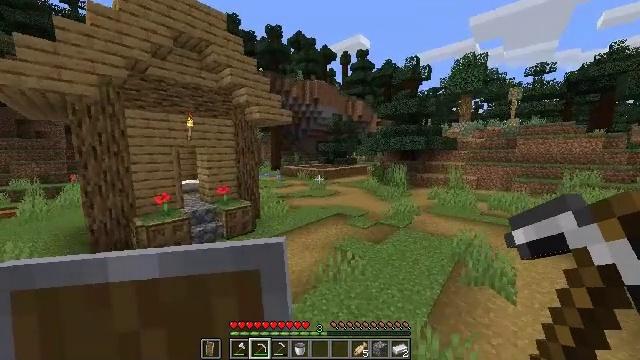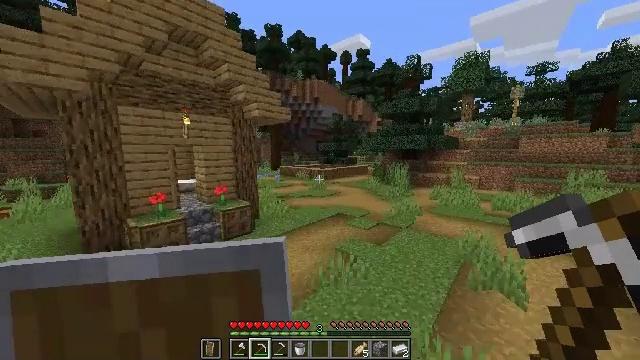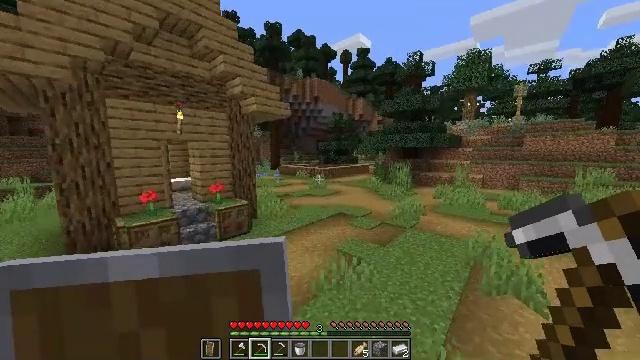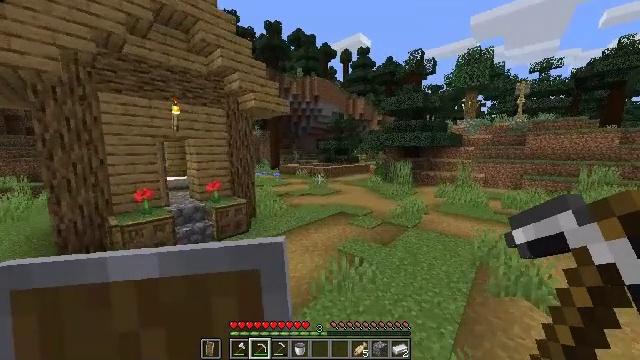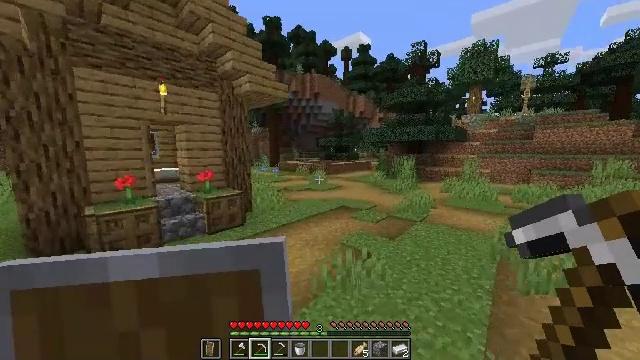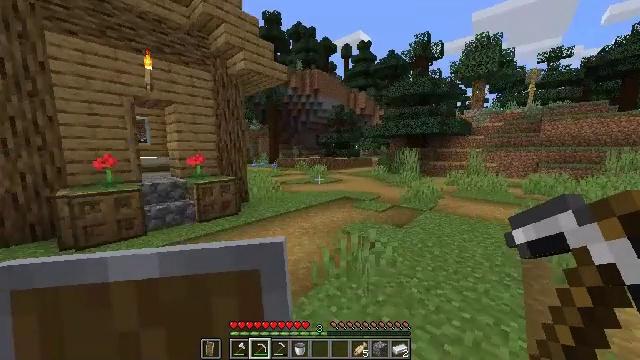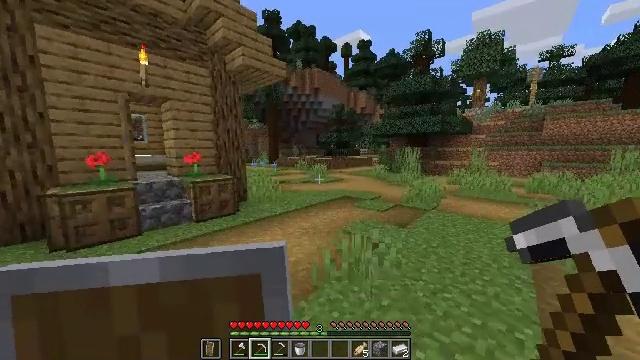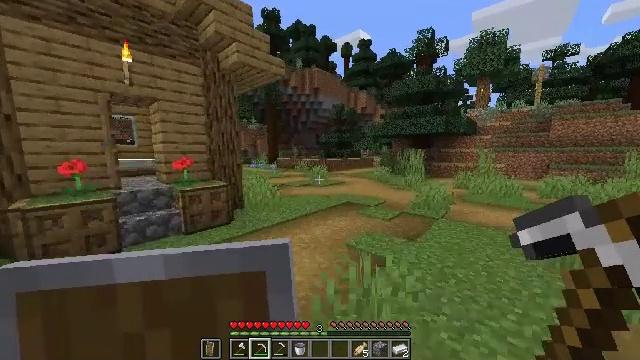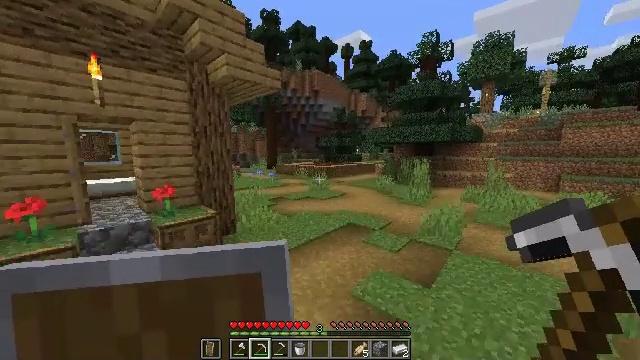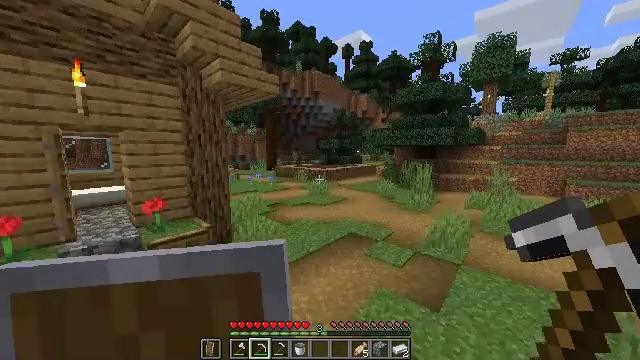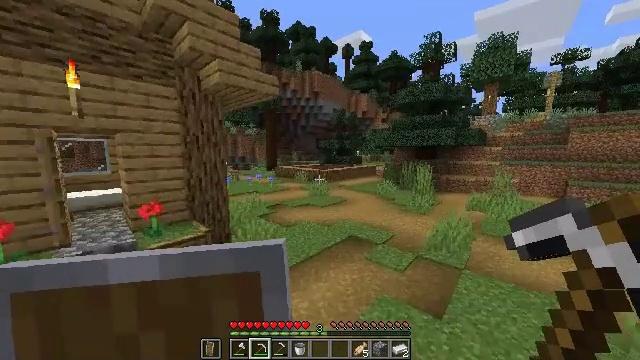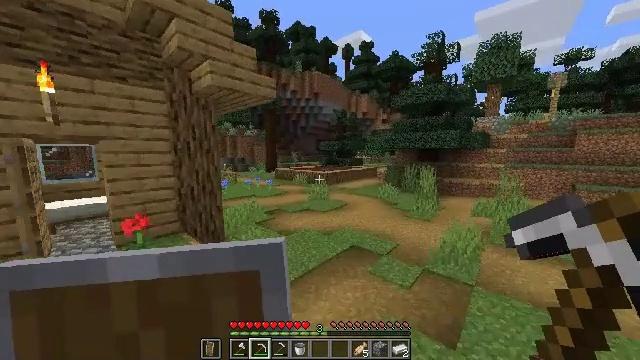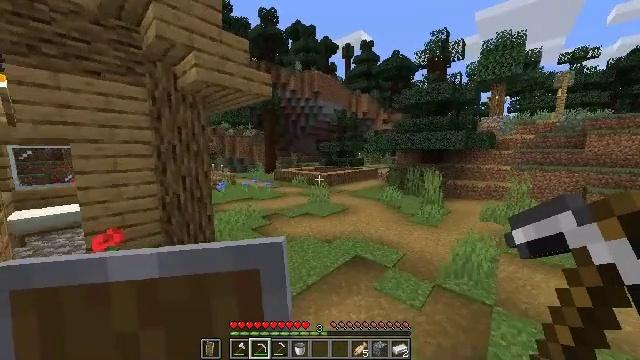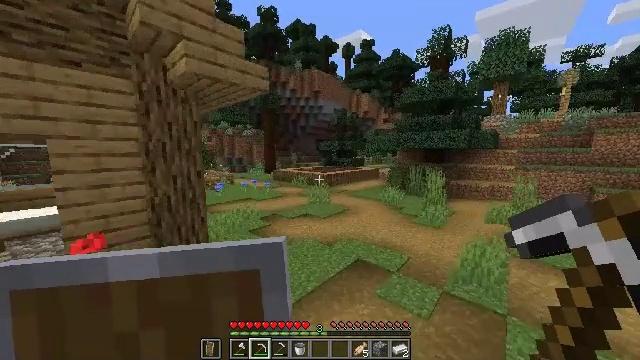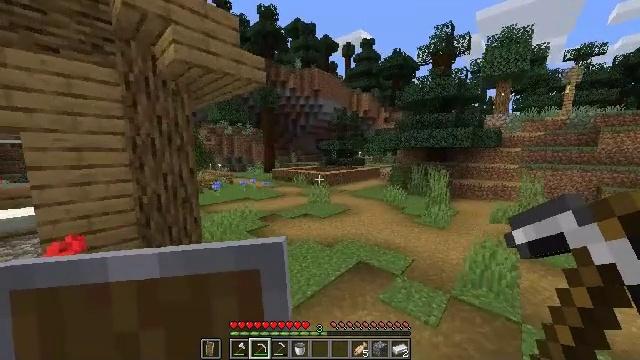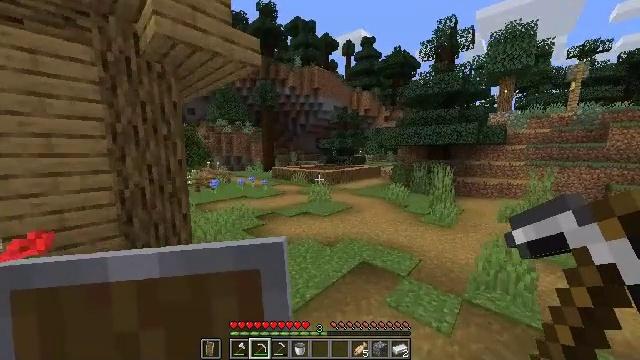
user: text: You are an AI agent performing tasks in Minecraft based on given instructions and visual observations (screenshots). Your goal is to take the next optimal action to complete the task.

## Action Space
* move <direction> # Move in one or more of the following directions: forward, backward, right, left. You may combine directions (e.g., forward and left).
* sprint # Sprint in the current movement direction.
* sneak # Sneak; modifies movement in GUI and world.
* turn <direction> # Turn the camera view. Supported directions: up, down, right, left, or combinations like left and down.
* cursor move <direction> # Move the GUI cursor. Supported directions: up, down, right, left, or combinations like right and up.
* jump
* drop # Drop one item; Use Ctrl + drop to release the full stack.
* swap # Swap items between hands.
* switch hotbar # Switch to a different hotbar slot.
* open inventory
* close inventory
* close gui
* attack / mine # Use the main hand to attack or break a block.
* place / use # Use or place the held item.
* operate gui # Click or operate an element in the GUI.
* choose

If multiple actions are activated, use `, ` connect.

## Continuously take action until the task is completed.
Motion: motion action
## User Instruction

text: Gather materials from the sweet berry bush.
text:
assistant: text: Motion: move forward, sprint, jump
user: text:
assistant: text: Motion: move forward, sprint, jump
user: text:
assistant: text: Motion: move forward, sprint, jump
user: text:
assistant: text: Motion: move forward, sprint, jump
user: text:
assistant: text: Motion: move forward, sprint, jump
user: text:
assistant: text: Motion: move forward, sprint, jump
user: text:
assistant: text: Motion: move forward, sprint, jump
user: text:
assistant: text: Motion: move forward, sprint, jump
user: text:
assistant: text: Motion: move forward, sprint, jump
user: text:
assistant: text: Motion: move forward, sprint, jump
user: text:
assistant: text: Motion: move forward, sprint, jump
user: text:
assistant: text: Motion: move forward, sprint, jump
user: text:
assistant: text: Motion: move forward, sprint, jump
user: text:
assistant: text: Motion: move forward, sprint, jump
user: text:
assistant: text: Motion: move forward, sprint, jump
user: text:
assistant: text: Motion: move forward, sprint, jump
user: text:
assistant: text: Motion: move forward, sprint, jump
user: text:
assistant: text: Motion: move forward, sprint, turn left, jump
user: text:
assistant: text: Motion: move forward, sprint, turn left, jump
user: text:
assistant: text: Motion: move forward, sprint, jump
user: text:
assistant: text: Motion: move forward, sprint, jump
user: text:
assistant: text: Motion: move forward, sprint, jump
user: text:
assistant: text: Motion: move forward, sprint, jump
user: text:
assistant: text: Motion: move forward, sprint, jump
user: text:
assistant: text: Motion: move forward, sprint, jump
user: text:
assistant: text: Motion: move forward, sprint, jump
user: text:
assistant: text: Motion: move forward, sprint, jump
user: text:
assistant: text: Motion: move forward, sprint, jump
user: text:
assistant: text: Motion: move forward, sprint, turn left and up, jump
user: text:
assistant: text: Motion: move forward, sprint, turn left, jump